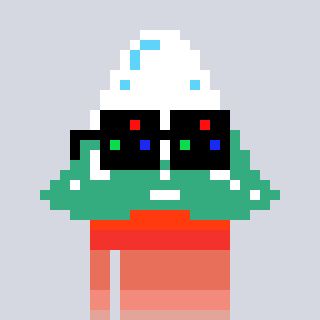
a pixel art character with square black sunglasses, a snowy mountain-shaped head and a bege-colored body on a cool background